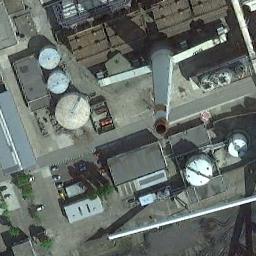
Label: storage tanks